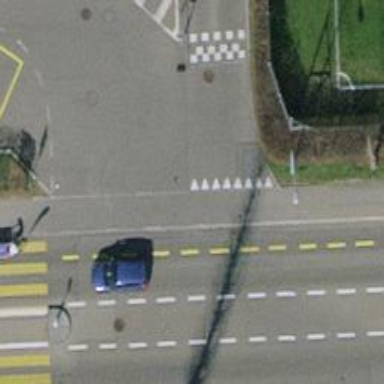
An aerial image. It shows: Unmarked crossing with traffic calming table.